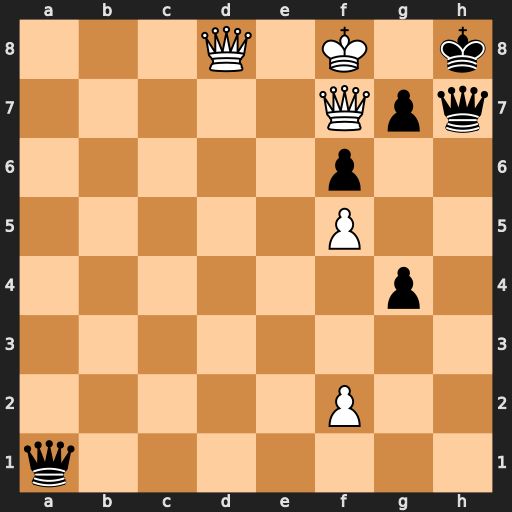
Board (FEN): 3Q1K1k/5Qpq/5p2/5P2/6p1/8/5P2/q7
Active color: w
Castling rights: -
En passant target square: -
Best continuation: Ke7+ Qg8 Qfxg8#